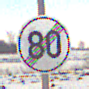
Verkehrszeichen: EndeGeschwindigkeit80
Umgebung: Outdoor, Nature
Tageszeit: MorningAfternoon
Wetter: Overcast
Licht: Natural
Jahreszeit: Winter
Kontrast: LowContrast